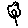
Label: flower